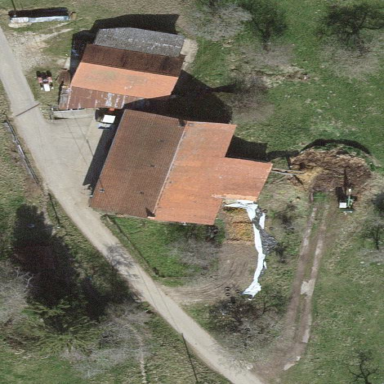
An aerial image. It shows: Farmyard area.